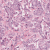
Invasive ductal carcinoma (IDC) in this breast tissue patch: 1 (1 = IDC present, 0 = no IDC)